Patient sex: M
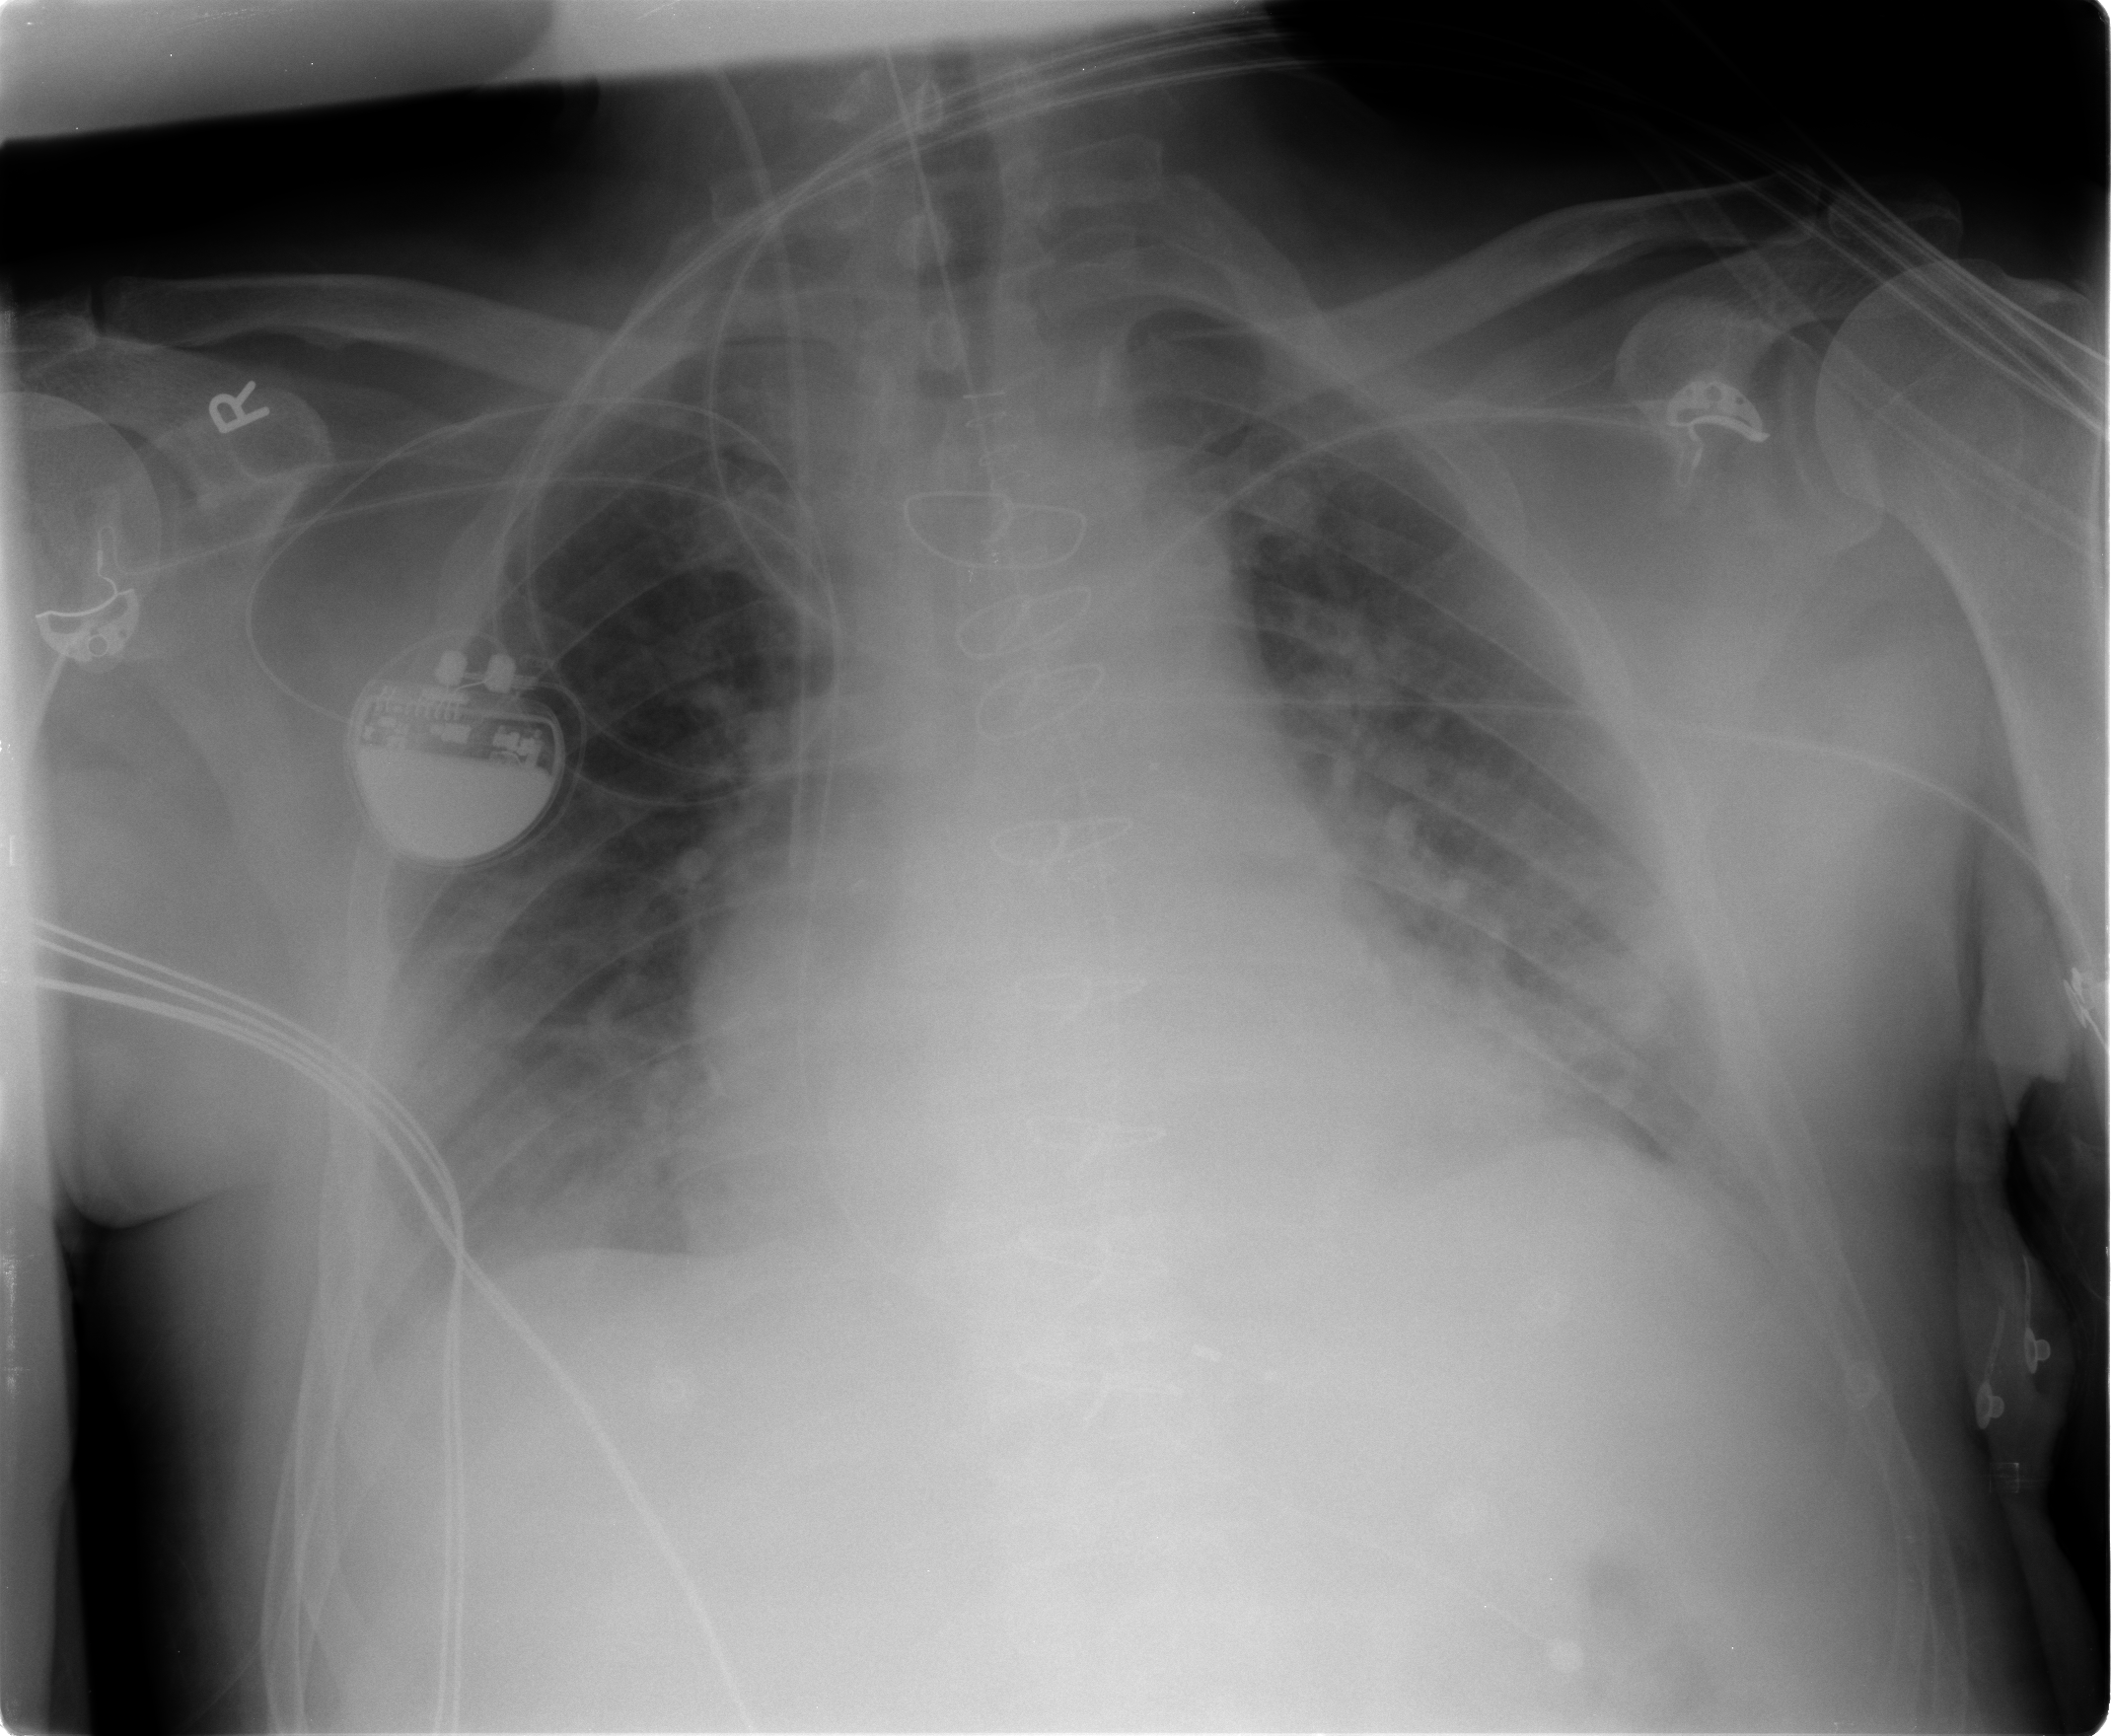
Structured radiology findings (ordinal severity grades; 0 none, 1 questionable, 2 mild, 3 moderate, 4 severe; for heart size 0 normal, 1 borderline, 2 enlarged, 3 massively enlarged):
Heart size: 2
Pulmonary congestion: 1
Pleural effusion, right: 2
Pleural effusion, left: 2
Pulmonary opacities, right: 0
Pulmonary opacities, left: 2
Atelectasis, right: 1
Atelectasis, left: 2